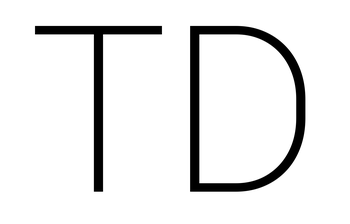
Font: Roboto_ExtraLight